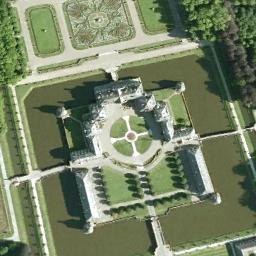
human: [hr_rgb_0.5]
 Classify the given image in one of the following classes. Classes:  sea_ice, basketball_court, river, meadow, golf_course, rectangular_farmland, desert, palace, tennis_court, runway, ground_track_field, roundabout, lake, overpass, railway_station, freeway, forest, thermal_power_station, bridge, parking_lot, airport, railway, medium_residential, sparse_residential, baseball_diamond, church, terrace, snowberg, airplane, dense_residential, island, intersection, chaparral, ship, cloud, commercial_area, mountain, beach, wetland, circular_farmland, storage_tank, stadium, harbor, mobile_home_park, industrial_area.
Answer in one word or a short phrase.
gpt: palace